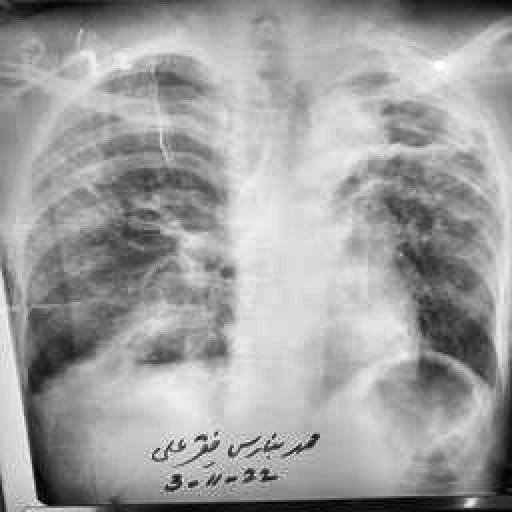
Finding: TUBERCULOSIS